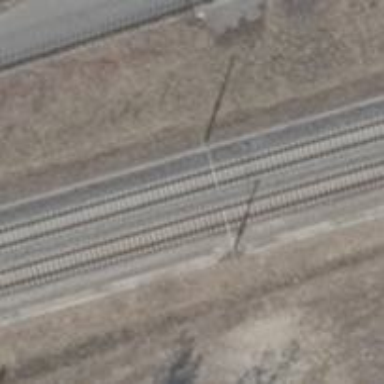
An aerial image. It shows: Milestone along the railway with catenary mast.